Question: I just updated Visual Studio 2012 with Update 4.
To my pleasant surprise, I just discovered it now integrates stackoverflow.
But I'm not sure what the numbers mean after signing in. See the picture below:

I gathered the first one is reputation.
What's the second?
Third I assume was mail / notifcations. But I do not have any on the website...
What's the fourth?
I did try and find the <URL> regarding what changed in Update 4. But I couldn't find anything about stackoverflow being integrated.
I figure the second is the amount of reputation you have earned this month.
As Jehof pointed out in the comments, this is something added by VSCommands. It appeared after I updated, so I assumed it was part of Update 4. Sorry for getting anyone's hopes up.
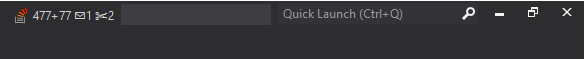
Answer: It's from VSCommands you will find description <URL>.